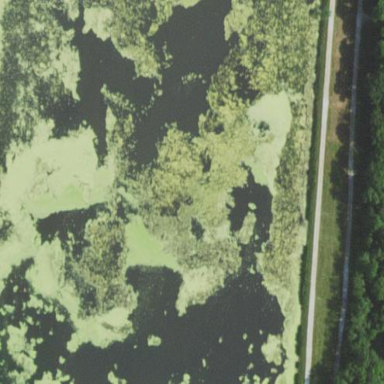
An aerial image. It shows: Pond with natural water.